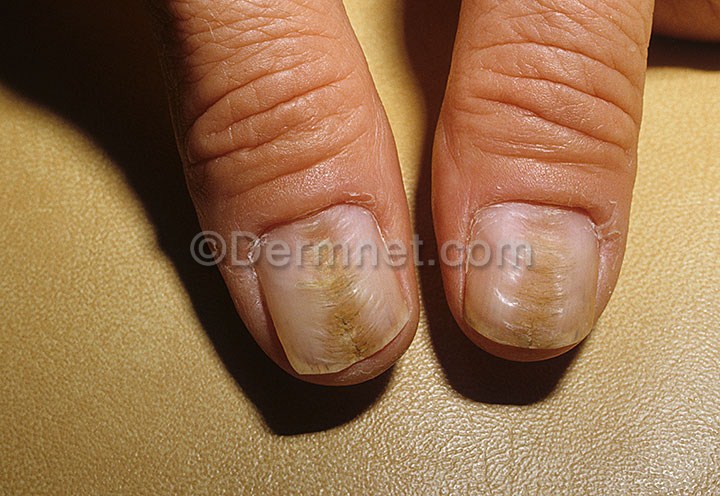
Disease: Nail Fungus and other Nail Disease